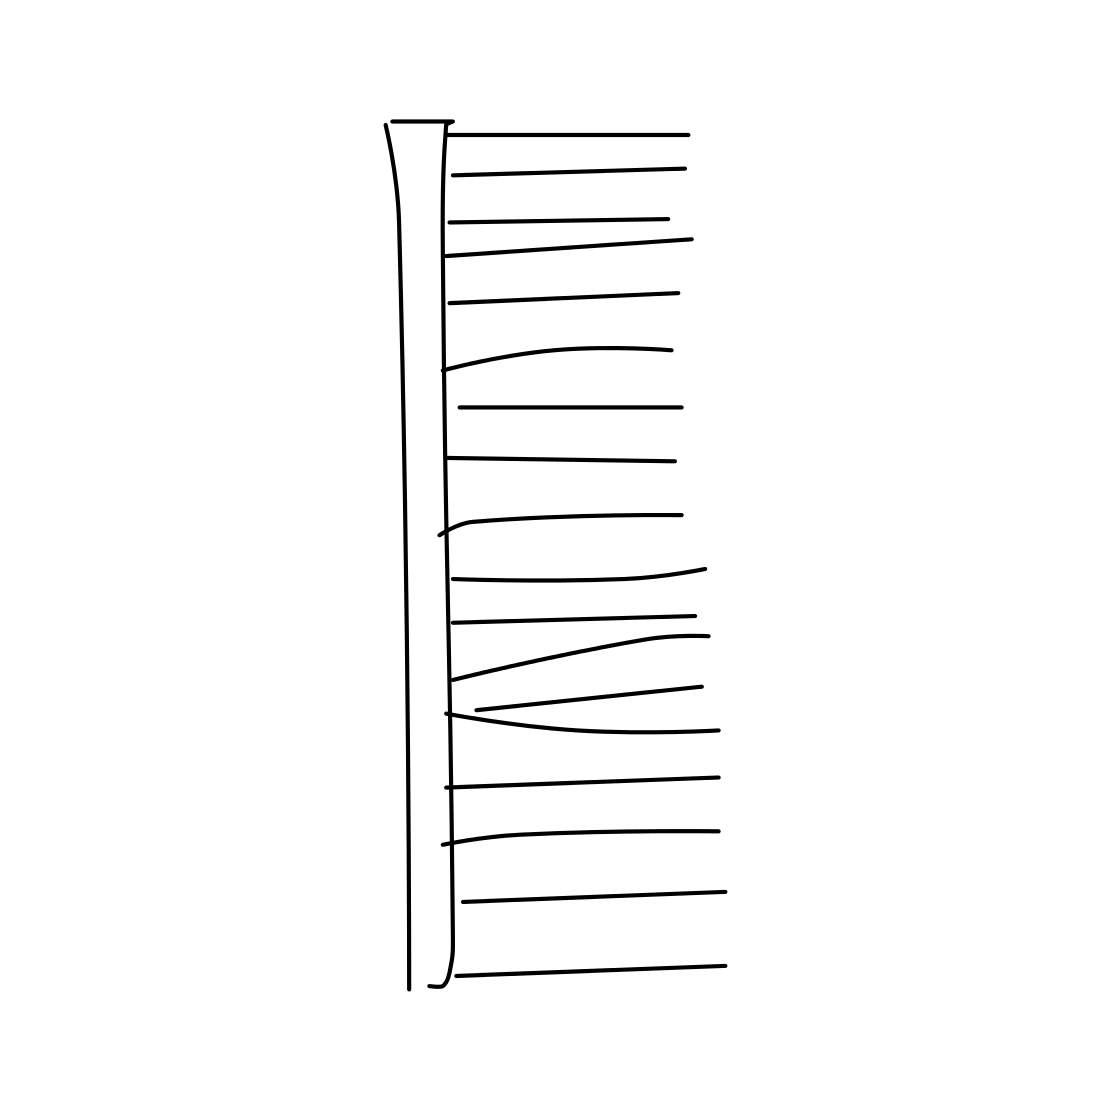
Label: comb